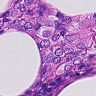
Metastatic tissue present: yes